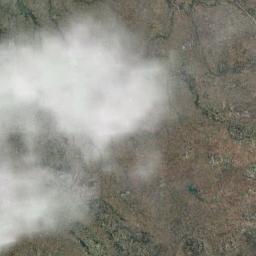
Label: cloud